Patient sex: F
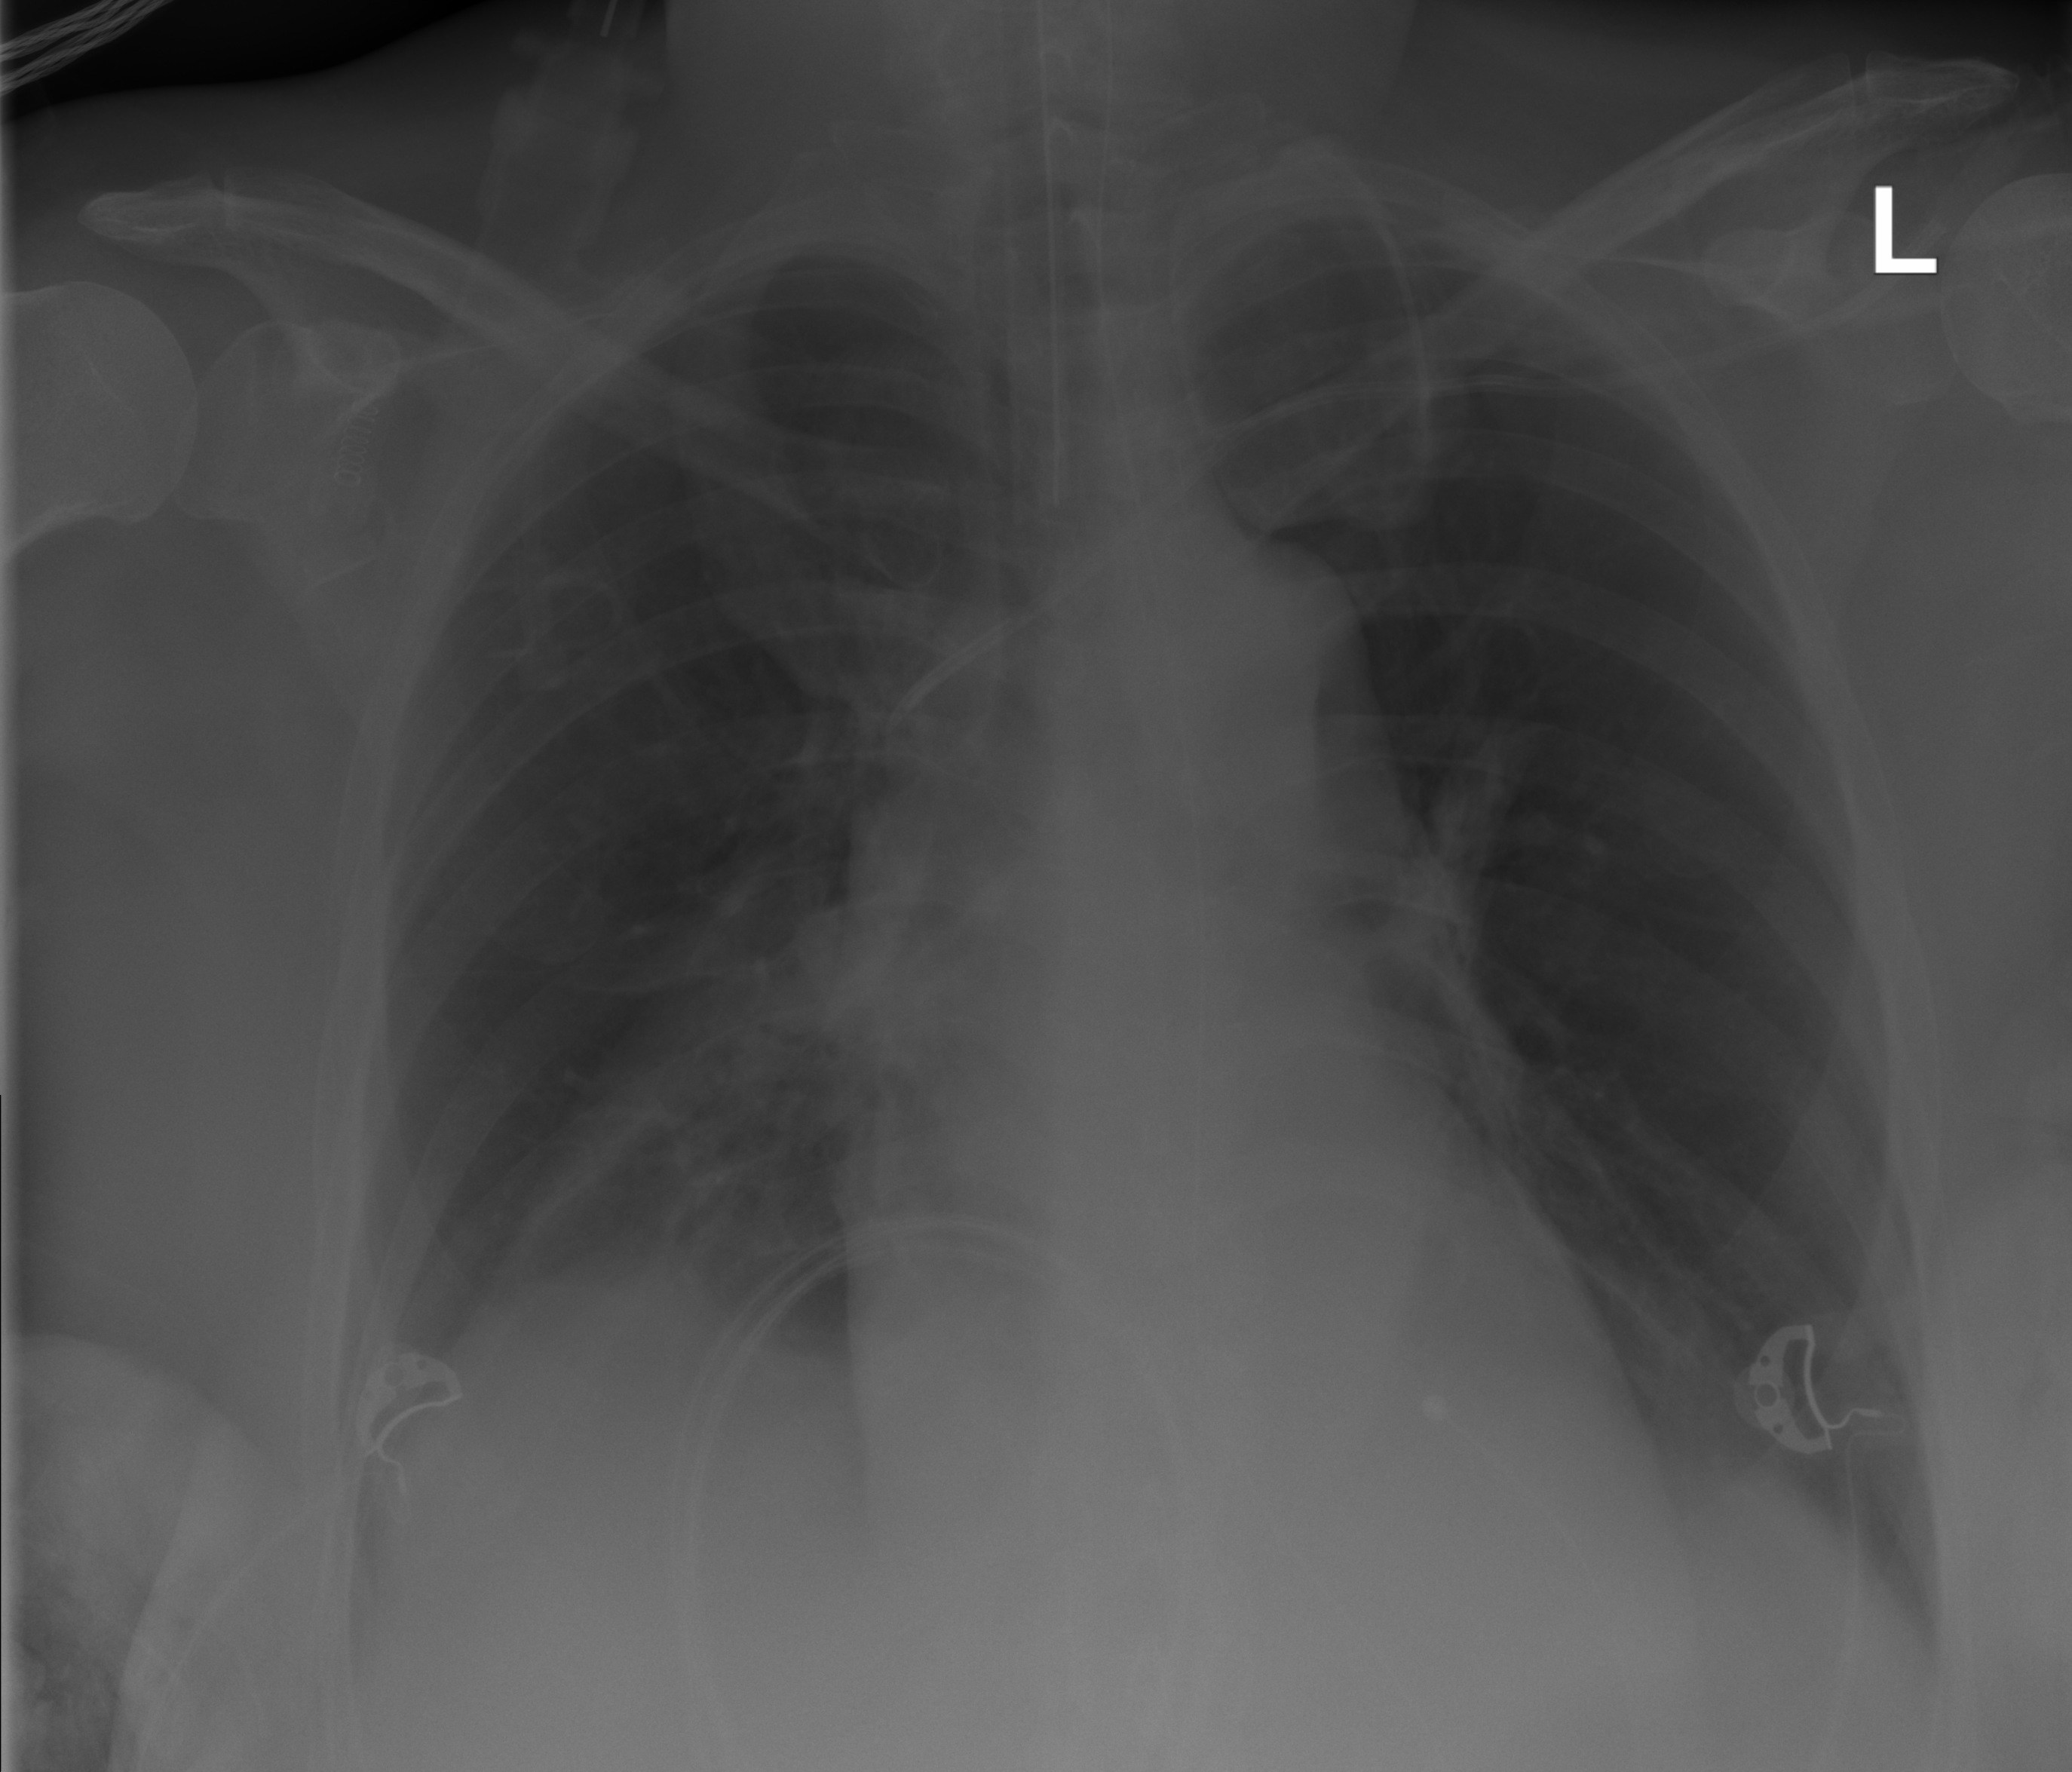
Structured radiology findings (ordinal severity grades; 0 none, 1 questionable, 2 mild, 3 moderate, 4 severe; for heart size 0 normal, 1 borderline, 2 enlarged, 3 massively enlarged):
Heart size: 0
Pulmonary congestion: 0
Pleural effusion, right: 0
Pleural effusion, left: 0
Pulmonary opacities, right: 2
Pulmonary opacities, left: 0
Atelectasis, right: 0
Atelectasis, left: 0